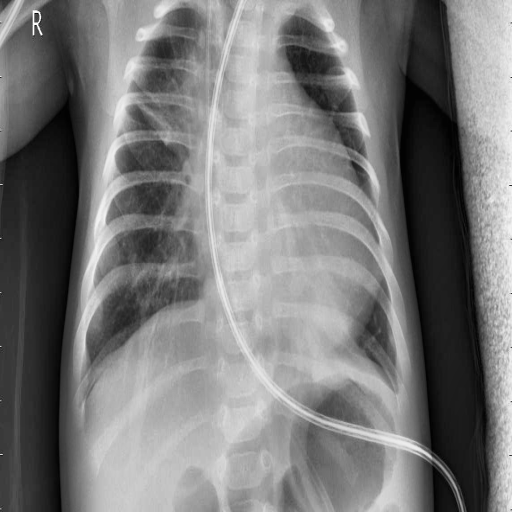
Finding: PNEUMONIA